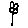
Label: flower